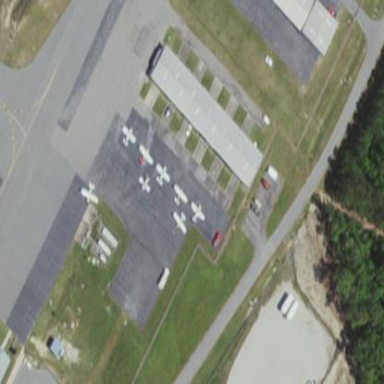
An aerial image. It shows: Hangar building at the airport.